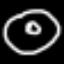
Label: donut